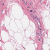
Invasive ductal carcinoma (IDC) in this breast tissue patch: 0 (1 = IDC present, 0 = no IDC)